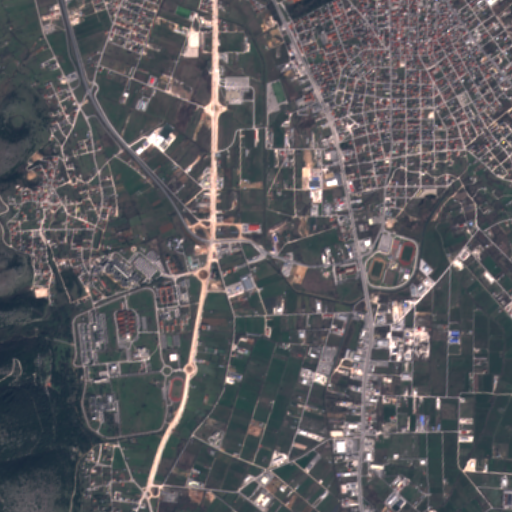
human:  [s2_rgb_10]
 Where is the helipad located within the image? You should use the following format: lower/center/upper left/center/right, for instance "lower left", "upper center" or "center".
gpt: The helipad is located in the center left of the image.
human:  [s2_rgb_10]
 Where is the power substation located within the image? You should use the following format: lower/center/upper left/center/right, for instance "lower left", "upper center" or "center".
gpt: The power substation is located in the lower left of the image.
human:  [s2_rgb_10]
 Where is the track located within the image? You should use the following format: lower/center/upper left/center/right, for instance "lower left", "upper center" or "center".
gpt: The track is located in the center right of the image.
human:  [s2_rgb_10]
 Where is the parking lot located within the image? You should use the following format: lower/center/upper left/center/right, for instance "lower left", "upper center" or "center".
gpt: There is no parking lot in the image.